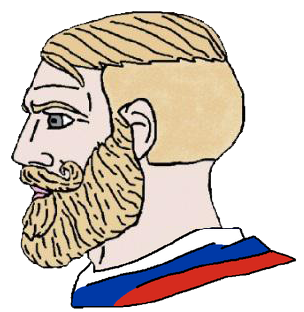
Label: 4_Yes_Chad